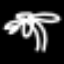
Label: palm tree